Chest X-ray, PA view. Patient: 47 years old, sex F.
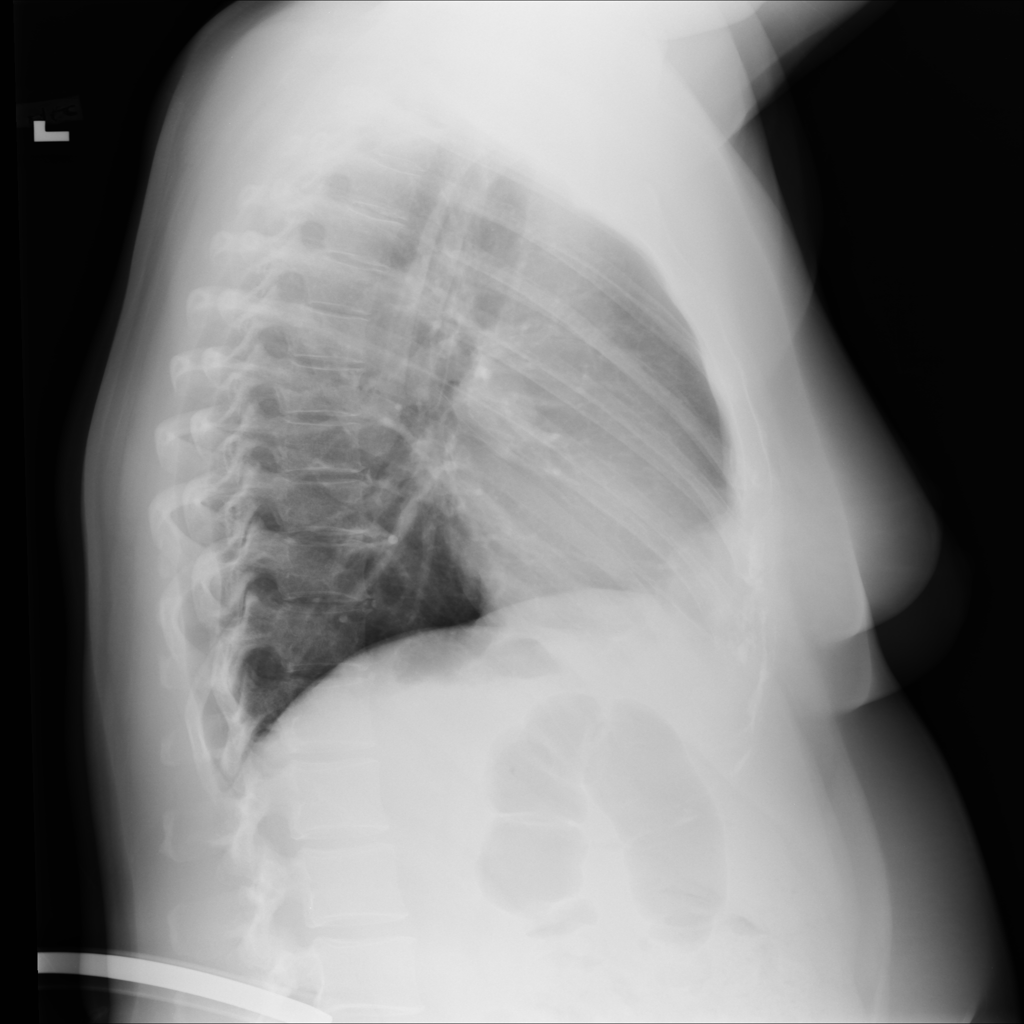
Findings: No Finding